九年级 · 立体几何学
由两个长方体组合而成的一个立体图形, 从两个不同的方向看得到的形状图如图所示, 根据图中所标尺寸（单位: $\mathrm{mm}$ ）可知这两个长方体的体积之和是 $\mathrm{mm}^{3}$.

从正面君

从左畐者
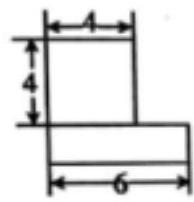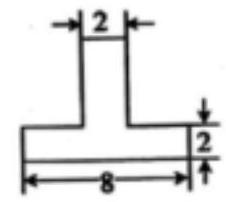
答案: 128
解析: 下面的长方体: $2 \times 6 \times 8=96$.

上面的长方体: $4 \times 4 \times 2=32$.

两个长方体的体积之和: $96+32=128$.